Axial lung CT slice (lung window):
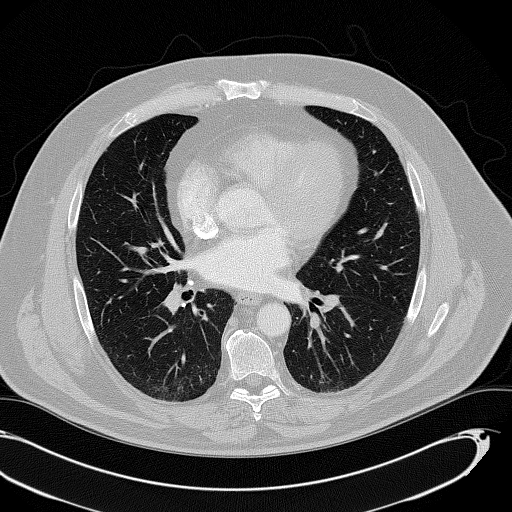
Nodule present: no